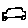
Label: car